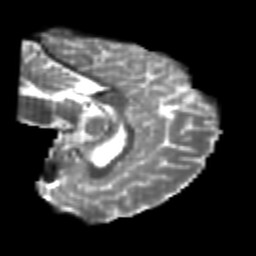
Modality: T2w
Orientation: sagittal
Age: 22
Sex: male
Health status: healthy
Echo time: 0.074 s